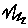
Label: zigzag